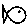
Label: fish